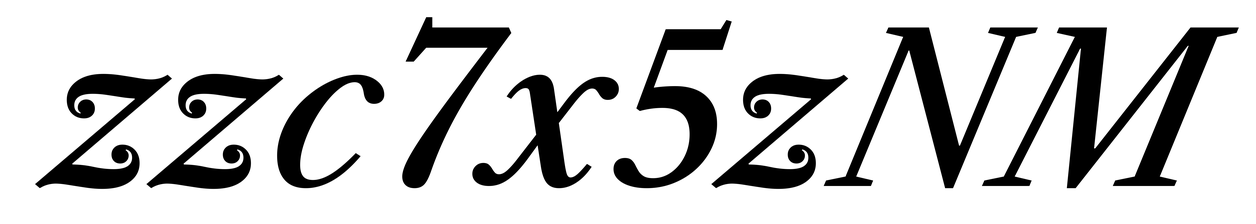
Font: LibreCaslonText-Italic_Medium_Italic